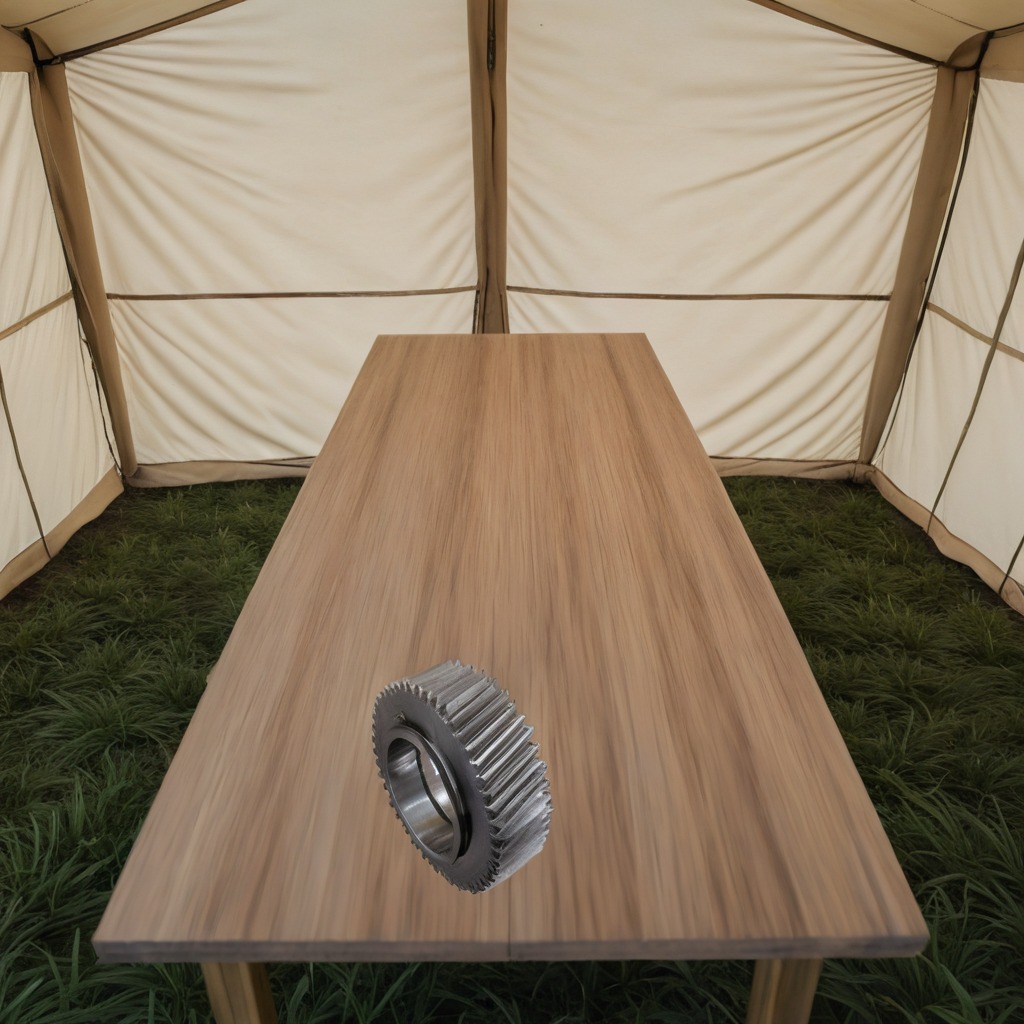
A steel gear with teeth is lying on a clean wooden table inside a jungle field workshop tent humid ambient light worn but